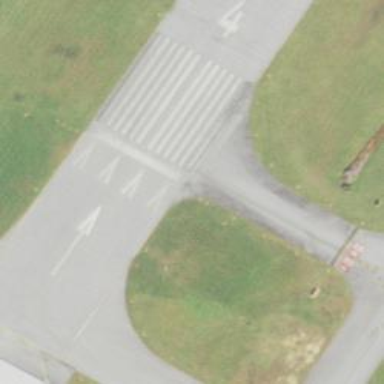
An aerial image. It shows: Image of taxiway at airport.